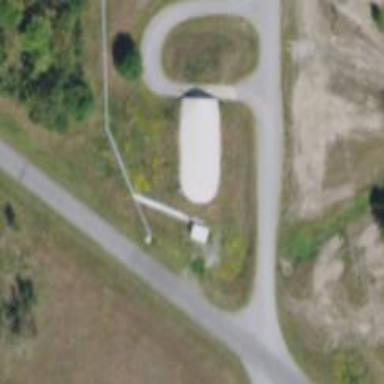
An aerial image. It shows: Military bunker.